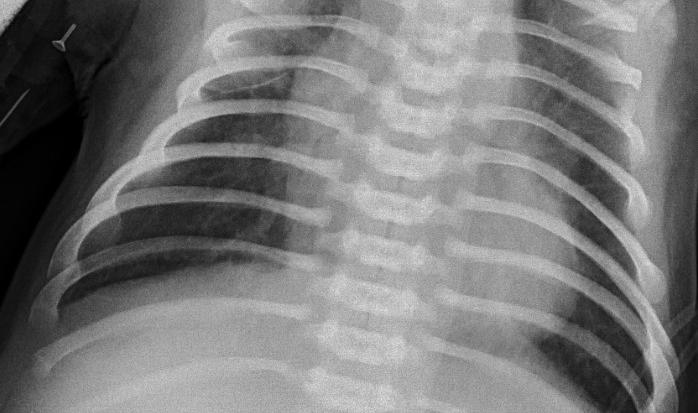
Diagnosis: PNEUMONIA